Question: I am pretty new to the AngularUI Router and would like the use it for the following scenario:
The layout includes a top navbar containing a menu with buttons on the right and a content section filling the space below. The page has several pages that I map to UI Router states (page1, page2, ...). Each page can have its own menu items and its own content. The since they interact (e.g. the save button submits the form in the content, it should only be enabled if the form is valid).

The HTML roughly looks like this:
'''
<body>
<nav class="...">
<h1>my site</h1>
<div>MENU SHOULD GO HERE</div>
</nav>
<div class="row">
<div class="column ...">
CONTENT SHOULD GO HERE
</div>
</div>
</body>
'''
Right now, I am using two parallel views and two controllers for each state. But this way, the two scopes/controllers cannot interact.
So how would you accomplish that?
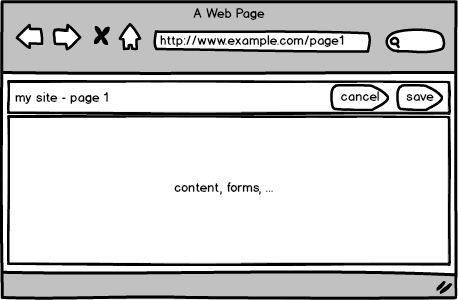
Answer: $scope is not the model, its a reference to a model, glue in between the data & the view. If $scopes in two, or more, controllers need to share one model/state/data use a singleton object instance by registering a angular service. That one service/factory can be injected into as many controllers as you like, and then everything can work off that one source of truth.
Heres a demo of 1 factory linking $scopes in navbar & body with ui-router <URL>
ui-router (viewC is navbar):
'''
$stateProvider
.state('left', {
url: "/",
views: {
"viewA": {
controller: 'LeftTabACtrl',
template: 'Left Tab, index.viewA <br>' +
'<input type="checkbox" ng-model="selected2.data" />' +
'<pre>selected2.data: {{selected2.data}}</pre>'
},
{...},
"viewC": {
controller: 'NavbarCtrl',
template: '<span>Left Tab, index.viewC <div ui-view="viewC.list"></div>' +
'<input type="checkbox" ng-model="selected.data" />' +
'<pre>selected.data: {{selected.data}}</pre></span>'
}
}
})
'''
Factory & Controllers:
'''
app.factory('uiFieldState', function () {
return {uiObject: {data: null}}
});
app.controller('NavbarCtrl', ['$scope', 'uiFieldState', '$stateParams', '$state',
function($scope, uiFieldState, $stateParams, $state) {
$scope.selected = uiFieldState.uiObject;
}
]);
app.controller('LeftTabACtrl', ['$scope', 'uiFieldState', '$stateParams', '$state',
function($scope, uiFieldState, $stateParams, $state) {
$scope.selected2 = uiFieldState.uiObject;
}
]);
'''
As you can see, the factory object '{uiObject: {data: null}}' is injected into the controller with 'uiFieldState' & then its simply '$scope.selected = uiFieldState.uiObject;' for connecting the factory to the scope 'ng-model="selected.data"'
.'